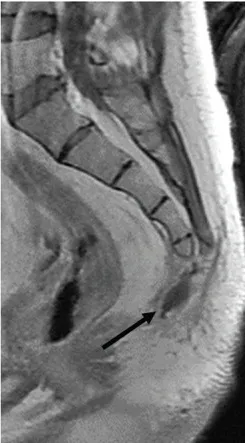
Restaging of recurrent soft tissue mass prior to and following resection. (B) Status post-coccygectomy and resection cavity (black arrow) of the previously described associated lobulated mass.
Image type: radiology (mri)